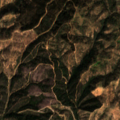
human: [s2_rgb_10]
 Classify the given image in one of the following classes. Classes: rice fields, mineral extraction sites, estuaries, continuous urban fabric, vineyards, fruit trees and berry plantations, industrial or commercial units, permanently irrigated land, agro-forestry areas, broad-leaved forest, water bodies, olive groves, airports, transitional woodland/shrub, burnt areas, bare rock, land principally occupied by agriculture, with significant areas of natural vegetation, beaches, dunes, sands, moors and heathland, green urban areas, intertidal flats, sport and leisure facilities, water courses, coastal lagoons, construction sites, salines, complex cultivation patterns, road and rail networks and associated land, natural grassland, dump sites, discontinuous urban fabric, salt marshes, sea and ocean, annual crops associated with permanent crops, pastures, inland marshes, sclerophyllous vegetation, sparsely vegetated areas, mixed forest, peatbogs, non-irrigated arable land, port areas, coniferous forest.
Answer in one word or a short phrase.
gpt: non-irrigated arable land, broad-leaved forest, transitional woodland/shrub